Question: I'm working on an API and I can't get Sf2 to catch the "Date" parameter from the request header... Demo is below. I'm testing my API via Postman.
'''
$date = $this->request->headers->get('Date');
$auth = $this->request->headers->get('Authorization');
echo $date; // NULL
echo $auth; // whatever i pased.
'''

A very strange behaviour indeed ! Could anyone know why ?
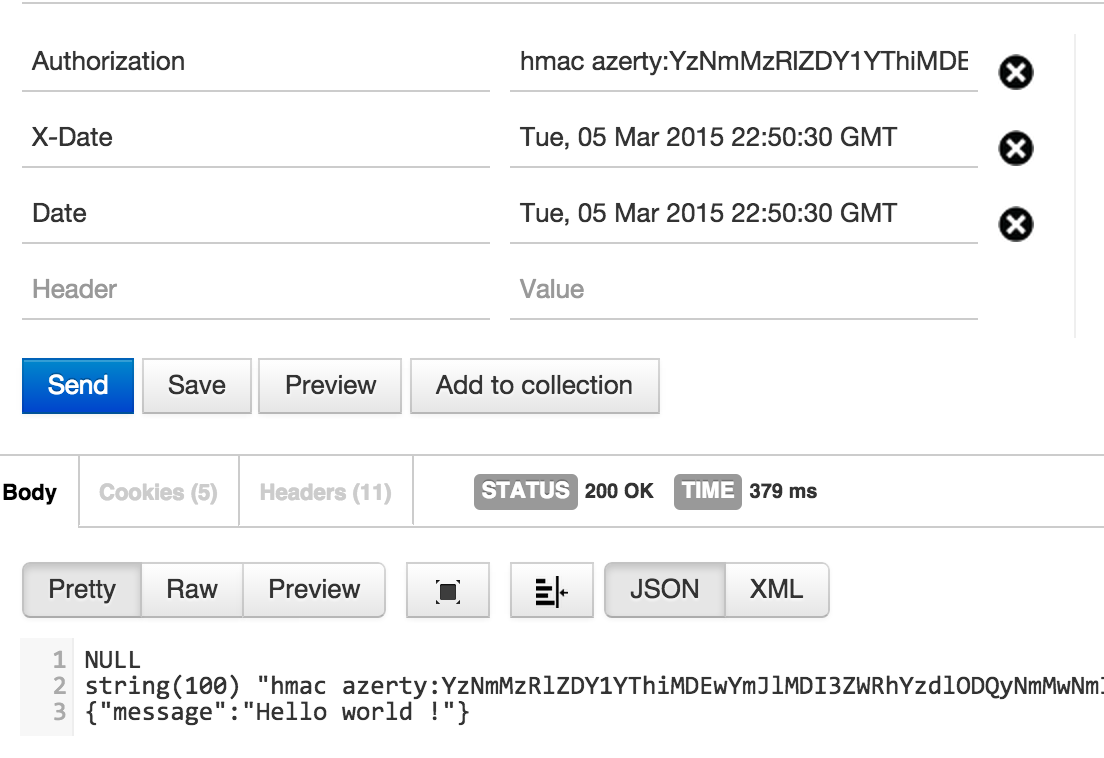
Answer: The 'Date' header is a restricted one and it's not possible to overwrite it unless you use the Interceptor Chrome Extension (see <URL>.
This is a list of restricted headers:
- - - - - - - - - - - - - - - - - - - -
That's why you're getting an empty header.